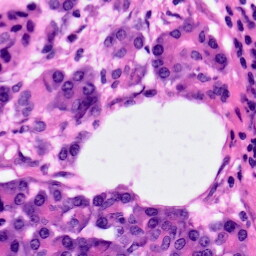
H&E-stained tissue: Pancreatic